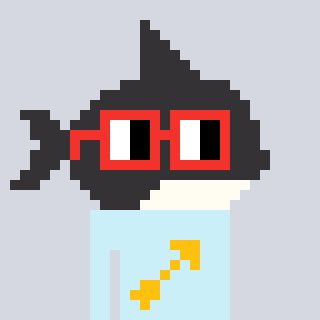
a pixel art character with square red glasses, a orca-shaped head and a cold-colored body on a cool background